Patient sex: F
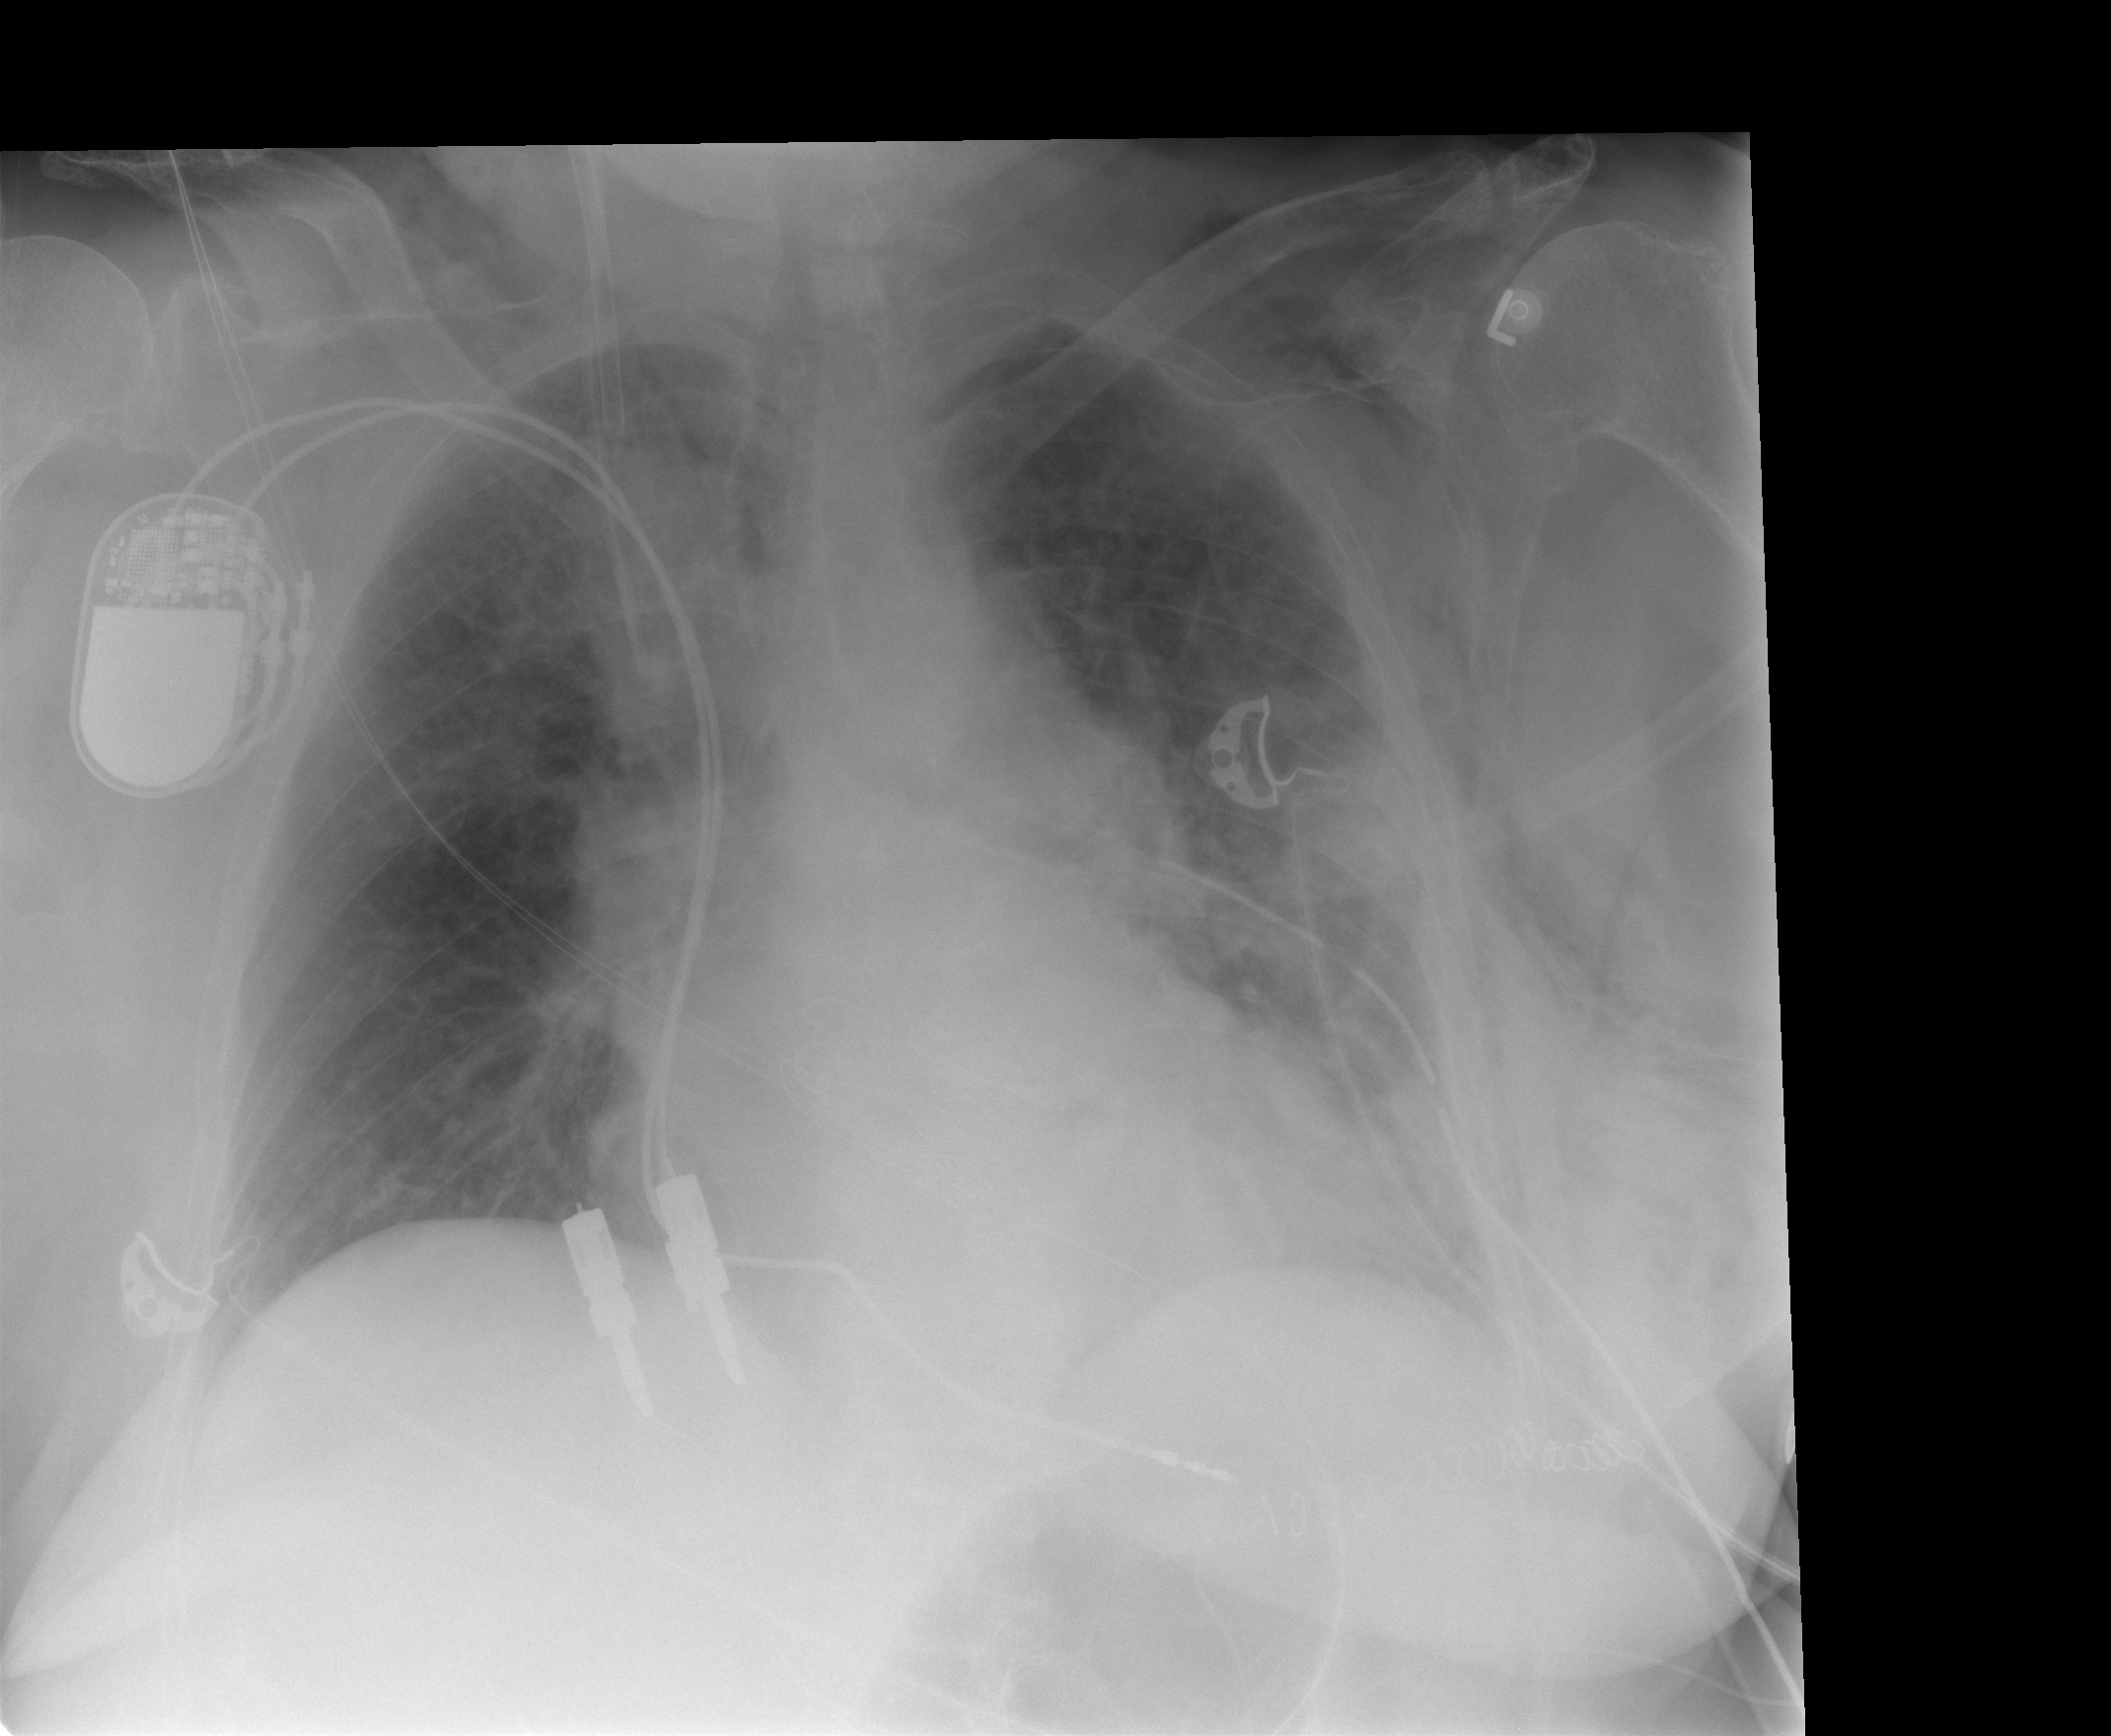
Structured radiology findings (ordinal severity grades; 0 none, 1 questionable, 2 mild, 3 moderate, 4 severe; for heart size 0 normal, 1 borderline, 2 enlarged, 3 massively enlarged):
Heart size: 2
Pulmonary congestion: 3
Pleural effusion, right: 0
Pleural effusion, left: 0
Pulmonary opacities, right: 0
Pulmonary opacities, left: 0
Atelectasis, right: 0
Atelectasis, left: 2